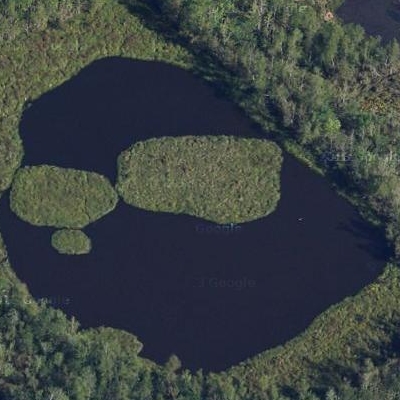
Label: RiverLake